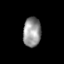
Tissue: skin
Cell type: Epithelial cells
Senescence score: 0.2741
Nuclear area (px): 514
Mean DAPI intensity: 147.996